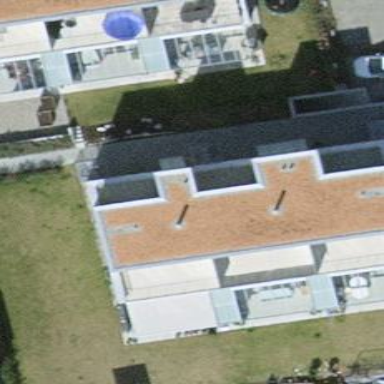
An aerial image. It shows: Flat-roofed house.